Interaction volume radius: 5 \u00c5
Interaction volume height: 10 \u00c5
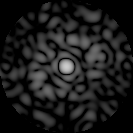
Disorder parameter: 0.8149